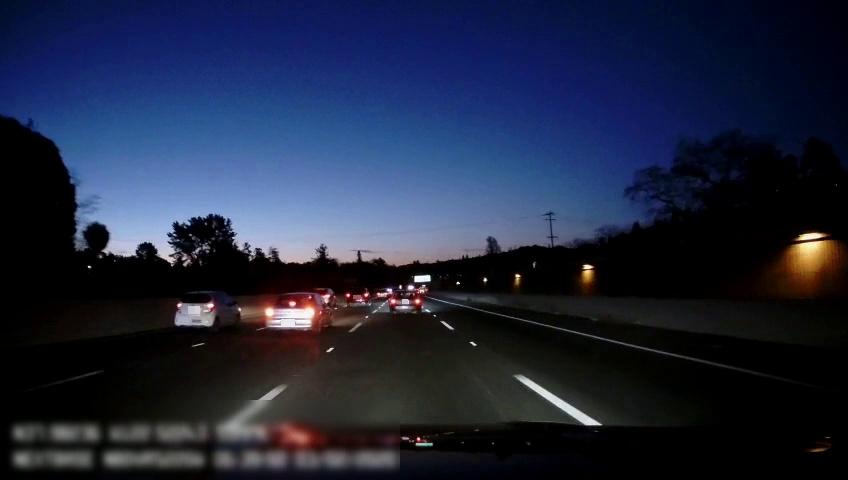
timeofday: Night
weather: Other
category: Drivable Space
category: Vehicles | Car
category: Vehicles | Car
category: Vehicles | SUV
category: Vehicles | SUV
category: Vehicles | Car
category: Vehicles | Car
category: Lanes | Alternate Lane
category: Lanes | Alternate Lane
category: Lanes | Current Lane
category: Lanes | Current Lane
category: Lanes | Alternate Lane
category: Traffic | Signs